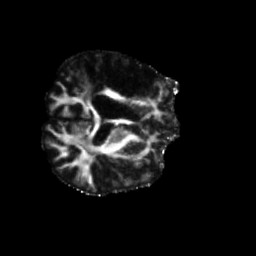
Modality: FA
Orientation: axial
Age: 54
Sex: male
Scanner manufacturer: siemens
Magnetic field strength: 3 T
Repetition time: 5.25 s
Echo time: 0.08 s